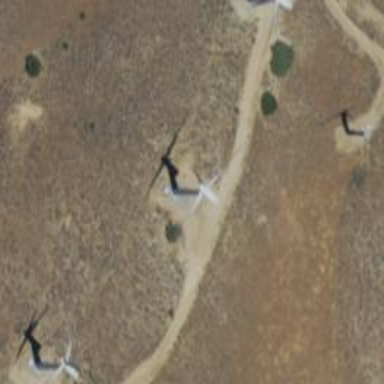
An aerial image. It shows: Wind turbine generating power.